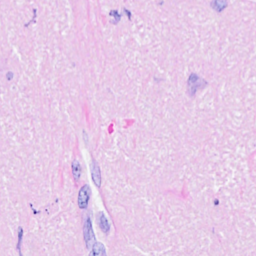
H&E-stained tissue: Breast